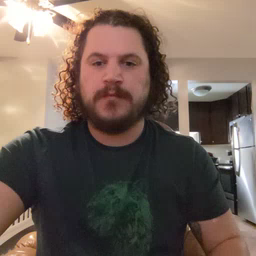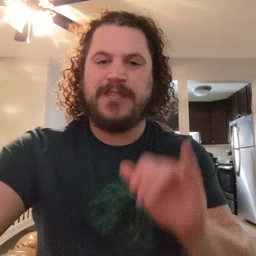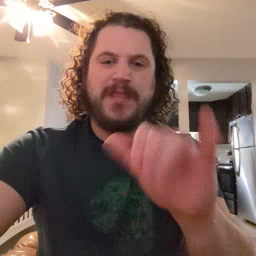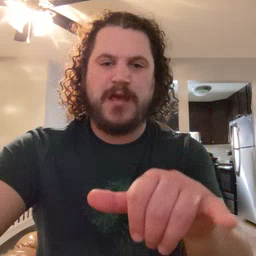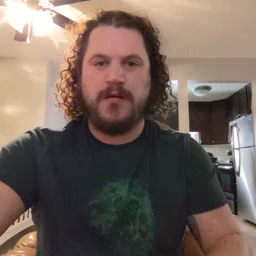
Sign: that